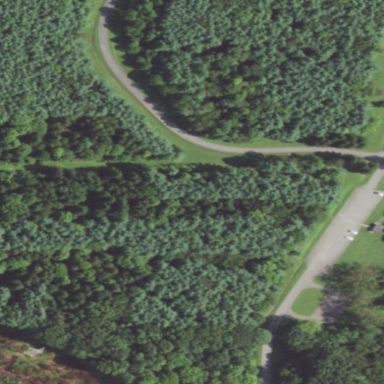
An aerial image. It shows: Evergreen woodland with needle-leaved trees.